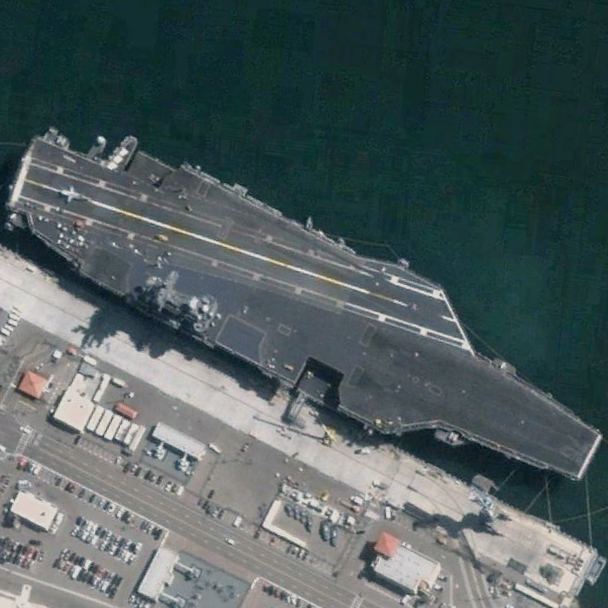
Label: aircraft_carrier